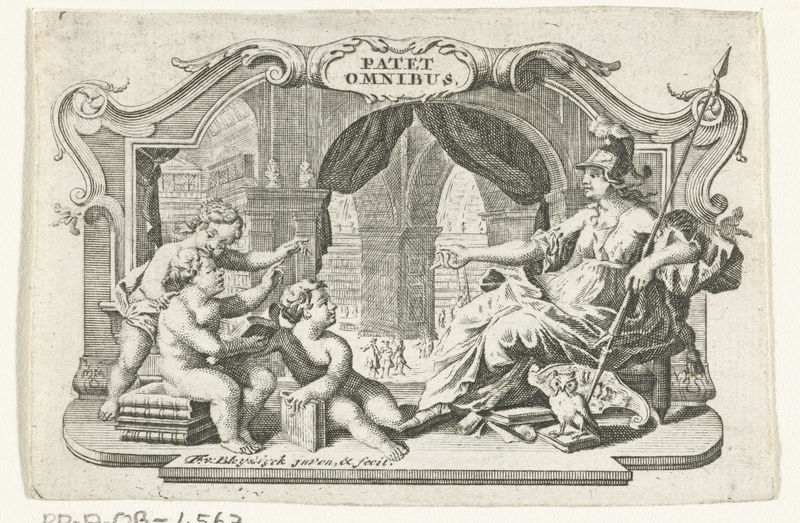
Titel: Titelvignet met bibliotheek en godin Minerva en putti met boeken
Künstler: François van Bleyswyck
Standort: Amsterdam
Institution: Rijksmuseum
Schlagwörter: femme, enfant, croquis, dessin, ange, anges, lance, livres, personnage, chouette, hibou, patet omnibus, lance$